Question: I have a table with usernames and IPs.
I need to get a list of the users who have similar IP --
Example:
Count and as the same IP.
Count and as the same IP.
The field type of IPs is set as varchar and this is something I cannot change at the moment.
Currently I'm using :
'''
SELECT GROUP_CONCAT( username ) names, IPs, COUNT( IPs ) AS Instances
FROM users
GROUP BY IPs
HAVING (COUNT(IPs) >1)
ORDER BY 'Instances ' DESC
'''
to get the users with the same IP.

Is it possible with the field of the IPs being set as varchar to make a select statement to group users with similar ips?
Thank you in advance for your help.
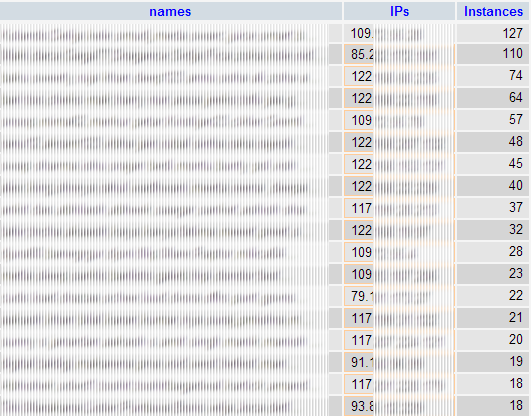
Answer: Try this:
'''
SELECT
GROUP_CONCAT(username) AS names,
SUBSTRING_INDEX(IPs, '.', 3) AS IPs
COUNT(*) AS Instances
FROM
users
GROUP BY
SUBSTRING_INDEX(IPs, '.', 3)
HAVING
COUNT(*) > 1
ORDER BY
Instances DESC
'''